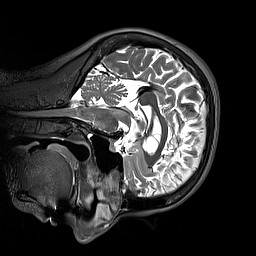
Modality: T2w
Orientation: sagittal
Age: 50
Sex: male
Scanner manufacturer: siemens
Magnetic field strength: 3 T
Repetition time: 3.2 s
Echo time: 0.412 s